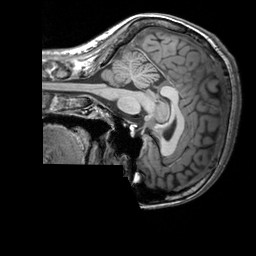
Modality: T1w
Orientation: sagittal
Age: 28
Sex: female
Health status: healthy
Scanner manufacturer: siemens
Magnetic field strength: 3 T
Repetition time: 2.3 s
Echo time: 0.00303 s